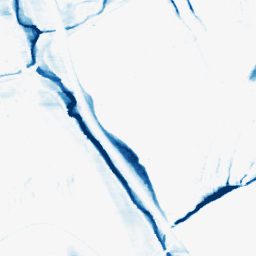
Category: morphological
Decomposition family: morphological_ellipse
Decomposition parameters: operation: closing
width: 5
height: 30
Upsampling method: bicubic_16x
Upsampling parameters: scale: 16
Upsampling scale: 16